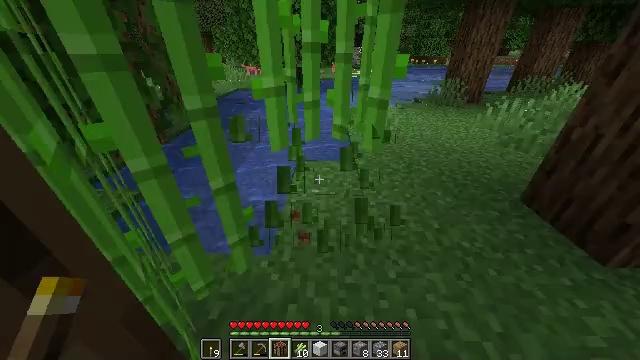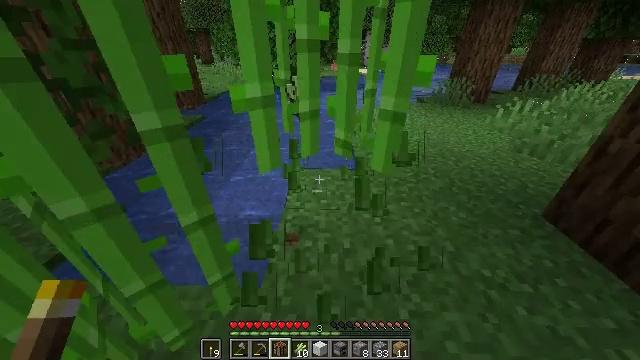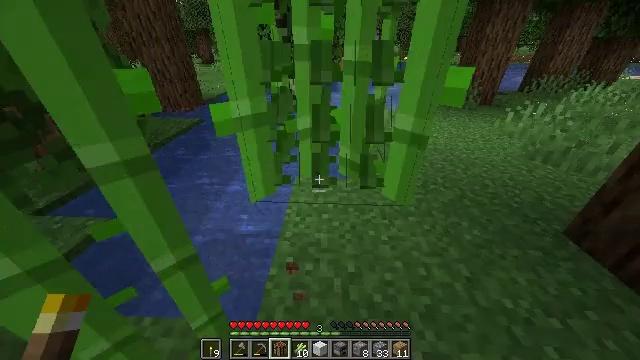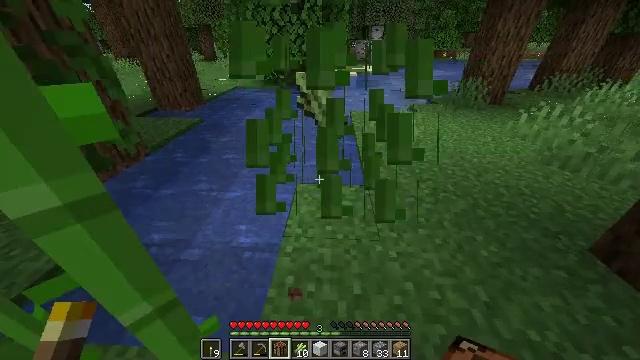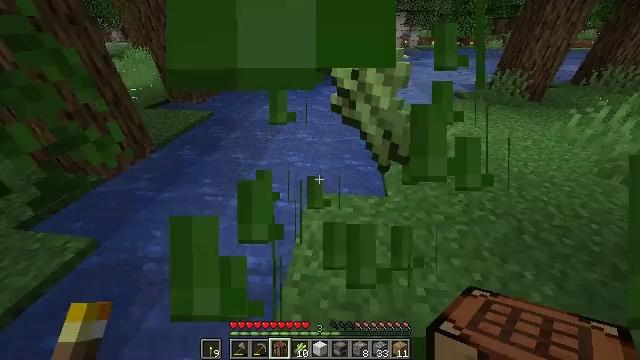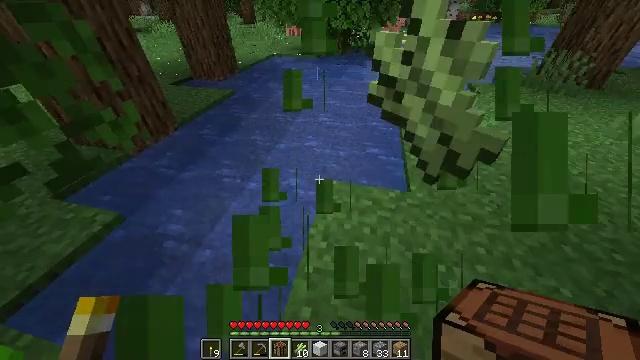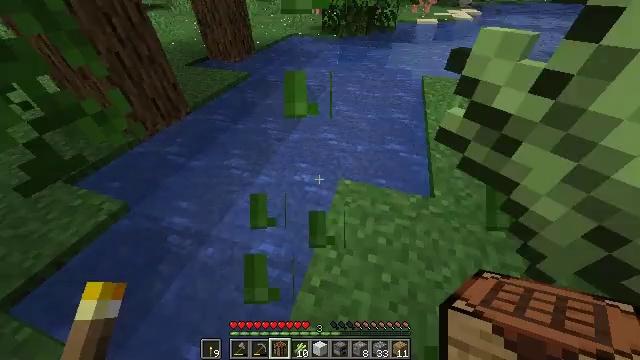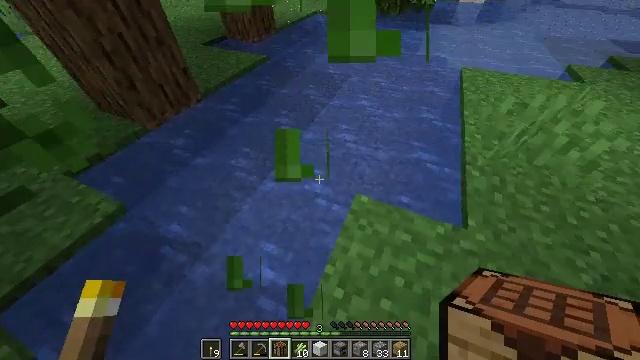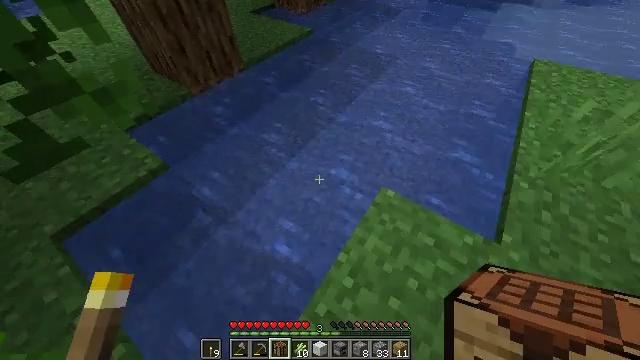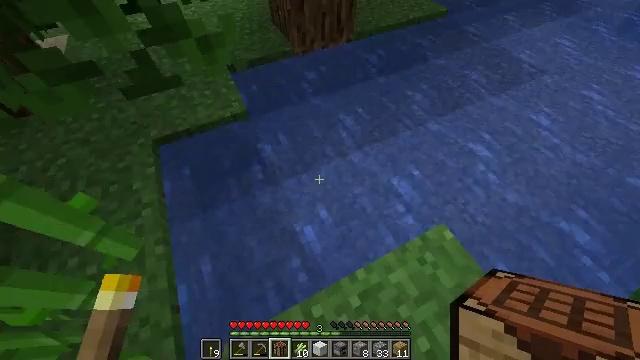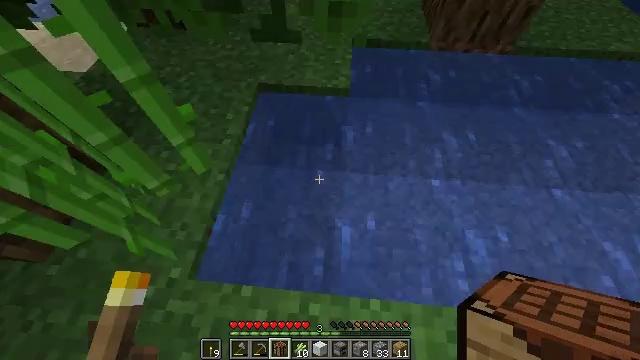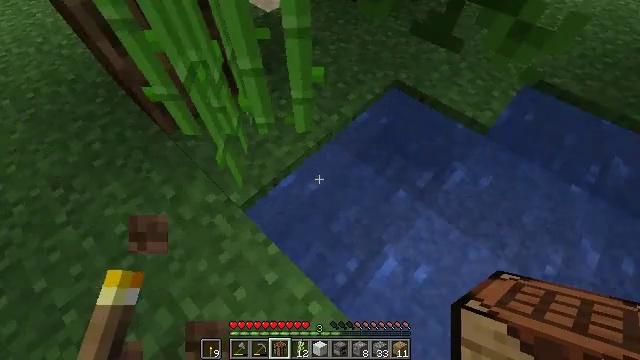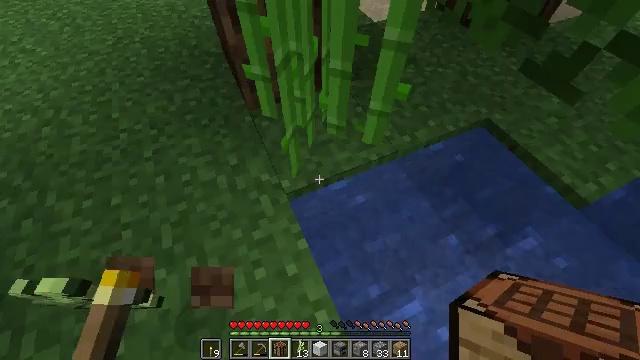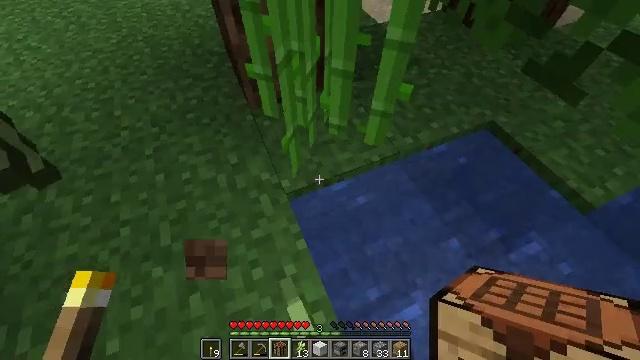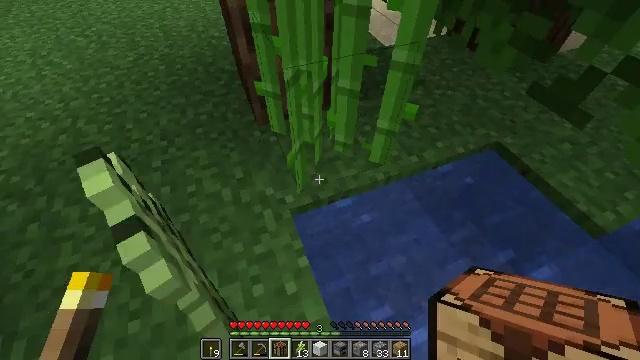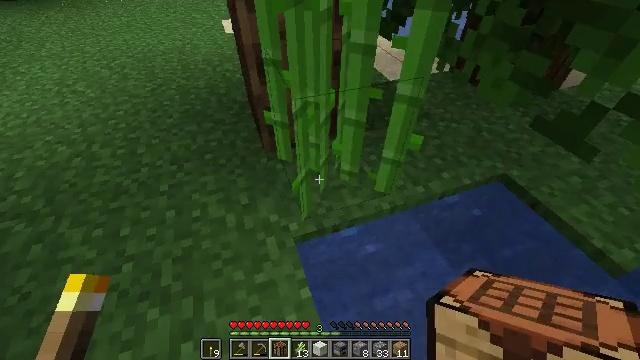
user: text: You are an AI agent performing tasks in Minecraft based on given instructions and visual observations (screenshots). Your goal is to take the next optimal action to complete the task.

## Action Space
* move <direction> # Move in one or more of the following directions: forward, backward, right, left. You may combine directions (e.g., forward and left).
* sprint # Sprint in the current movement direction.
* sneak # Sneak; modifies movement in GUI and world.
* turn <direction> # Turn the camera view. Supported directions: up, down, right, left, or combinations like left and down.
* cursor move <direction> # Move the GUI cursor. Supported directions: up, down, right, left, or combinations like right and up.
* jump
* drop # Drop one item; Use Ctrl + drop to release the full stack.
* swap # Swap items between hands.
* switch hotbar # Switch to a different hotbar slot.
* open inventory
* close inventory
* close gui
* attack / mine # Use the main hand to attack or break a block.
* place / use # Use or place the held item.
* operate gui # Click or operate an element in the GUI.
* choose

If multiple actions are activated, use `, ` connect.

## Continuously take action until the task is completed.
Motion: motion action
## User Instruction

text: Break the sugar cane.
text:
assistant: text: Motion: move forward
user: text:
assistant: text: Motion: move forward
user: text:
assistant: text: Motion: move forward
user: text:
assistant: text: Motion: move forward, turn left and down
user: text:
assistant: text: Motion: move forward, turn left and down
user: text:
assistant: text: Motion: move forward, turn left and down
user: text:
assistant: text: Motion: move forward, turn left and down
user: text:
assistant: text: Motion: turn left and down
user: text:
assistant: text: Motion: turn left and down
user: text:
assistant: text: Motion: turn left and down
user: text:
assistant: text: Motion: turn left
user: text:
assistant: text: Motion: turn left and up
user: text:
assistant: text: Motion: turn left
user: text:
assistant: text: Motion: turn left and up
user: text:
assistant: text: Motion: turn left and up
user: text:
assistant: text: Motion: turn up
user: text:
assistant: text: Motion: attack / mine and use / place
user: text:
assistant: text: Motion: attack / mine and use / place
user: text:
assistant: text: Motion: attack / mine and use / place
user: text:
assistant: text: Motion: no_op
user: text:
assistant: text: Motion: no_op
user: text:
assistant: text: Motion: no_op